Field crop: maize
Growth stage: 2
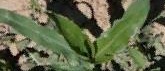
Species: maize